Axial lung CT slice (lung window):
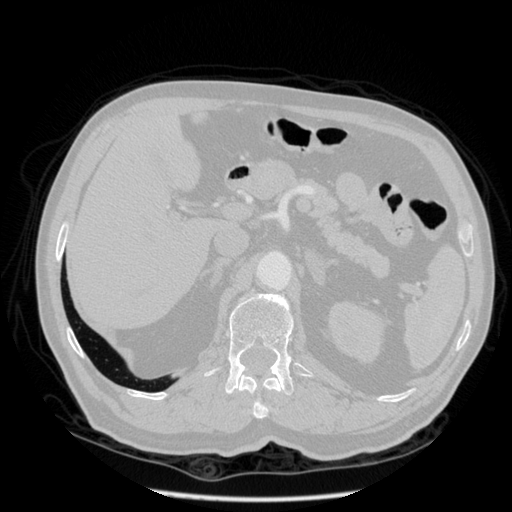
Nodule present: no